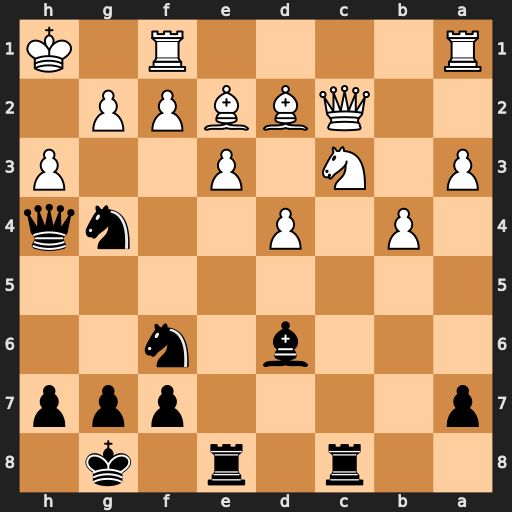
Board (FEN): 2r1r1k1/p4ppp/3b1n2/8/1P1P2nq/P1N1P2P/2QBBPP1/R4R1K
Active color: b
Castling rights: -
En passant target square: -
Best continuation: Nxf2+ Rxf2 Qxf2